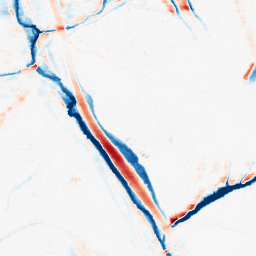
Category: morphological
Decomposition family: morphological_ellipse
Decomposition parameters: operation: average
width: 10
height: 20
Upsampling method: cubic_mitchell
Upsampling parameters: scale: 2
Upsampling scale: 2